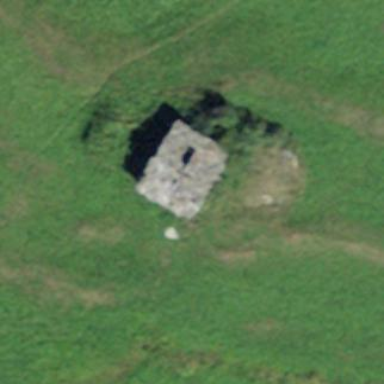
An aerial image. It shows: Hut.